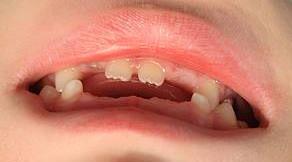
Condition: hypodontia